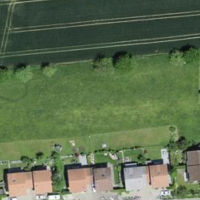
EUNIS habitat code: 24
Species observed at this site:
Viburnum tinus